Field crop: maize
Growth stage: 2
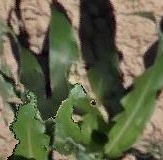
Species: maize